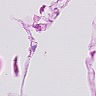
Metastatic tissue present: no